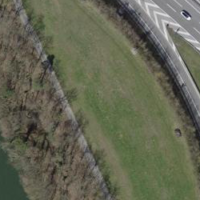
EUNIS habitat code: 57
Species observed at this site:
Primula veris